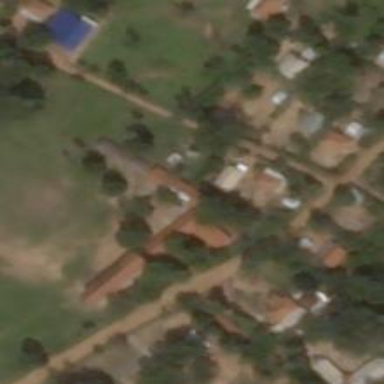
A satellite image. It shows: School.